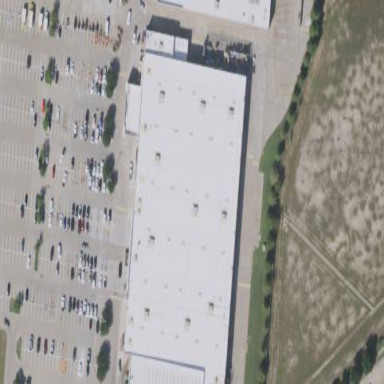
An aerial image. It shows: Retail building.